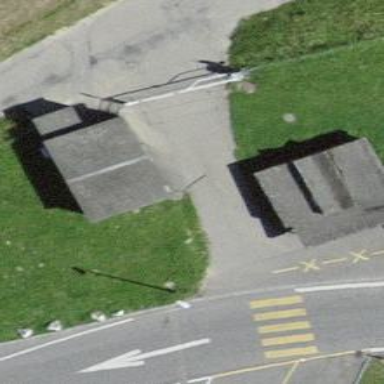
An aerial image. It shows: Building with toilets inside.